Question: Hello so I created a simple app that uses cardview and recycler View to display images .
Now when I run the app only a blank app with the name of the app shows up
Here is the code
Main Activity File
'''
public class MainActivity extends AppCompatActivity {
RecyclerView recyclerView;
List<listItem> item;
@Override
protected void onCreate(Bundle savedInstanceState) {
super.onCreate(savedInstanceState);
setContentView(R.layout.activity_main);
recyclerView = (RecyclerView) findViewById(R.id.recycler_Container);
recyclerView.setLayoutManager(new LinearLayoutManager(this));
myAdapter adapter = new myAdapter(dataFile.getListData());
recyclerView.setAdapter(adapter);
}}
'''
Adapter File
'''
public class myAdapter extends RecyclerView.Adapter<myAdapter.pageHolder> {
List<listItem> listData;
LayoutInflater inflater;
public myAdapter(List<listItem> listData) {
this.listData = listData;
}
public class pageHolder extends RecyclerView.ViewHolder{
ImageView image;
TextView text;
View container;
public pageHolder(View itemView) {
super(itemView);
image = (ImageView) itemView.findViewById(R.id.thumbnail);
text = (TextView) itemView.findViewById(R.id.card_text);
container = itemView.findViewById(R.id.layout_container);
}}
@Override
public myAdapter.pageHolder onCreateViewHolder(ViewGroup parent, int viewType) {
View view = LayoutInflater.from(parent.getContext()).inflate(R.layout.card,parent,false);
return new pageHolder(view);
}
@Override
public void onBindViewHolder(myAdapter.pageHolder holder, int position) {
listItem item =listData.get(position);
holder.text.setText(item.getTitle());
holder.image.setImageResource(item.getIconId());
}
@Override
public int getItemCount() {
return listData.size();
}}
'''
list Item File
'''
public class listItem {
String title;
int iconId;
public listItem(int iconId, String title) {
this.iconId = iconId;
this.title = title;
}
public int getIconId() {
return iconId;
}
public void setIconId(int iconId) {
this.iconId = iconId;
}
public String getTitle() {
return title;
}
public void setTitle(String title) {
this.title = title;
}}
'''
data File
'''
public class dataFile {
public static int icons[]={R.drawable.album9,R.drawable.album1,R.drawable.album3,R.drawable.album4,R.drawable.album5,R.drawable.album6,
R.drawable.album7,R.drawable.album8,R.drawable.album10,R.drawable.album11,R.drawable.album12,R.drawable.album13,R.drawable.album14,R.drawable.album15,
R.drawable.album16};
public static String title[] = {"Album"};
public static List<listItem> getListData(){
List<listItem> data = new ArrayList<>();
for(int i =0;i<icons.length;i++){
new listItem(icons[i],"ALBUM"+i);
}
return data;
}}
'''
Main XML file
'''
<RelativeLayout
xmlns:android="http://schemas.android.com/apk/res/android"
xmlns:tools="http://schemas.android.com/tools"
android:id="@+id/activity_main"
android:layout_width="match_parent"
android:layout_height="match_parent"
android:paddingBottom="@dimen/activity_vertical_margin"
android:paddingLeft="@dimen/activity_horizontal_margin"
android:paddingRight="@dimen/activity_horizontal_margin"
android:paddingTop="@dimen/activity_vertical_margin"
tools:context="com.example.adi.customcardview.MainActivity">
<android.support.v7.widget.RecyclerView
android:layout_height="wrap_content"
android:layout_width="match_parent"
android:padding="16dp"
android:id="@+id/recycler_Container"/></RelativeLayout>
'''

Card Layout XML file
'''
<?xml version="1.0" encoding="utf-8"?>
<LinearLayout xmlns:android="http://schemas.android.com/apk/res/android"
xmlns:app="http://schemas.android.com/apk/res-auto"
android:orientation="vertical"
android:layout_width="match_parent"
android:layout_height="match_parent">
<android.support.v7.widget.CardView
android:layout_width="match_parent"
android:layout_height="wrap_content"
android:id="@+id/layout_container"
app:cardCornerRadius="5dp"
app:cardBackgroundColor="#efdada"
app:cardElevation="5dp">
<RelativeLayout
android:layout_width="match_parent"
android:layout_height="wrap_content">
<ImageView
android:layout_height="wrap_content"
android:layout_width="wrap_content"
android:id="@+id/thumbnail"
android:padding="12dp"
android:src="@drawable/album9"/>
<TextView
android:text="ALBUM NAME"
android:layout_width="wrap_content"
android:layout_height="wrap_content"
android:layout_marginTop="55dp"
android:id="@+id/card_text"
android:textSize="18sp"
android:layout_alignParentTop="true"
android:layout_toEndOf="@+id/thumbnail"/>
</RelativeLayout></android.support.v7.widget.CardView></LinearLayout>
'''
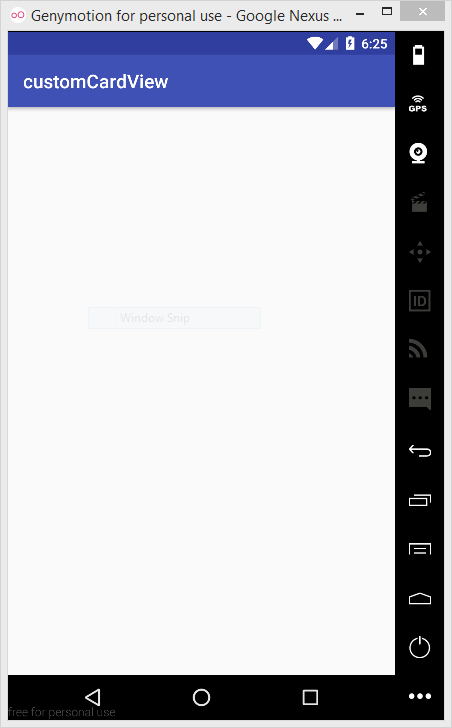
Answer: As I understand, in the 'getListData' method you are not adding the listItem elements to the data List. So try to change the method as follows:
'''
public static List<listItem> getListData(){
List<listItem> data = new ArrayList<>();
for(int i =0;i<icons.length;i++){
data.add(new listItem(icons[i],"ALBUM"+i));
}
return data;
}
'''